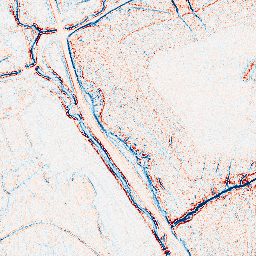
Category: edge_preserving
Decomposition family: bilateral
Decomposition parameters: d: 5
sigma_color: 100
sigma_space: 150
Upsampling method: fft_zeropad
Upsampling parameters: scale: 2
Upsampling scale: 2